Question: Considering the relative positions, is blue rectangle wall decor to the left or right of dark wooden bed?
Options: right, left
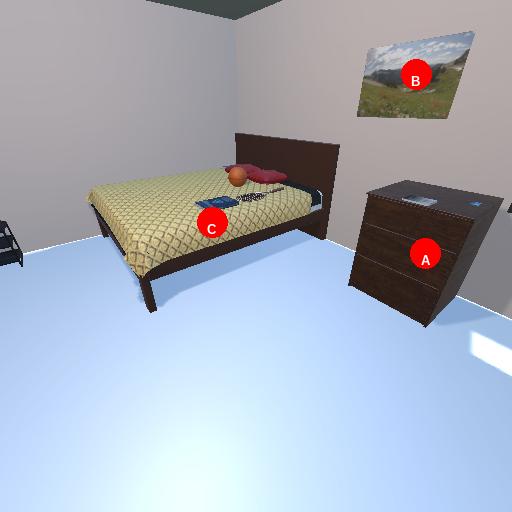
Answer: right